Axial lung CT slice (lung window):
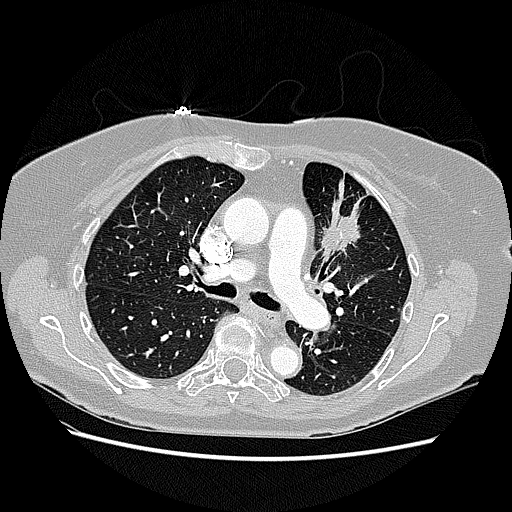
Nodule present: no